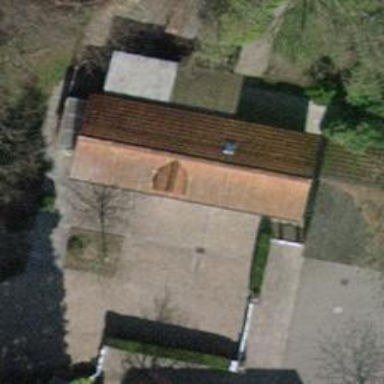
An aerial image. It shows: Building with brown gabled roof.